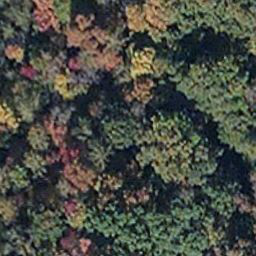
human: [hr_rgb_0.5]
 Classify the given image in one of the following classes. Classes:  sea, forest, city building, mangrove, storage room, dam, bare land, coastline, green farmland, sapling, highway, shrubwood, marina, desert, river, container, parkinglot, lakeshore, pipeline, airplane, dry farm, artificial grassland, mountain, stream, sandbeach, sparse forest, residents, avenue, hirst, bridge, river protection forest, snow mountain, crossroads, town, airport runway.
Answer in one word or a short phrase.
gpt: mangrove